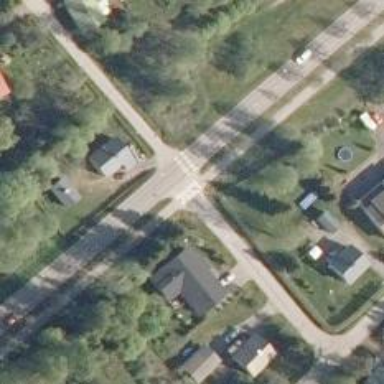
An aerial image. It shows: Uncontrolled crossing on the road.